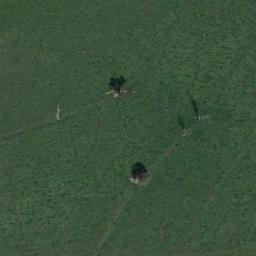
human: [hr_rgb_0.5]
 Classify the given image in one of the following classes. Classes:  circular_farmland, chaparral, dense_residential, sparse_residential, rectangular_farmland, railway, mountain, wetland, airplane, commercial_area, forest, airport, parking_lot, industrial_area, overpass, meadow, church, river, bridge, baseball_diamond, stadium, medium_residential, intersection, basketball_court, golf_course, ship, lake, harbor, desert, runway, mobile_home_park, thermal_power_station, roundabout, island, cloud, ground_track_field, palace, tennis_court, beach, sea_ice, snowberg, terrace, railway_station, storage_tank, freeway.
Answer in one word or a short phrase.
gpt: meadow